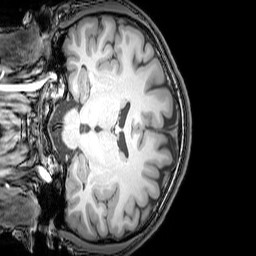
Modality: T1w
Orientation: coronal
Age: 21
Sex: male
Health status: healthy
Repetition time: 0.081 s
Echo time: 0.037 s